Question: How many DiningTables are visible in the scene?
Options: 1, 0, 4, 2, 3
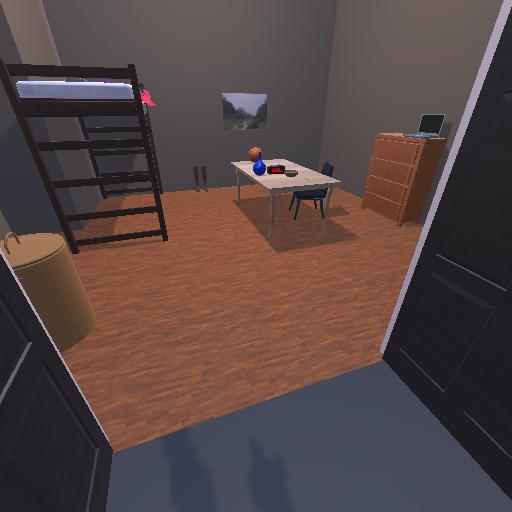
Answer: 1